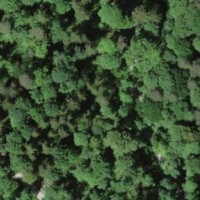
EUNIS habitat code: 41
Species observed at this site:
Allium ursinum